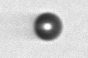
Label: bead